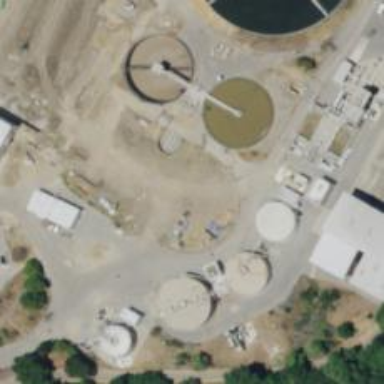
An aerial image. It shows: Storage tank with man-made structure.